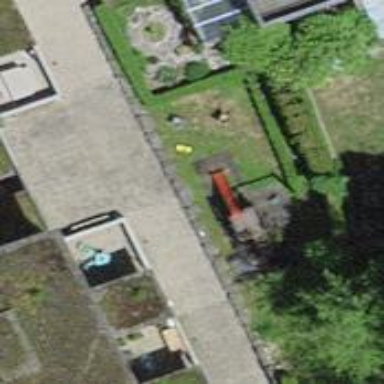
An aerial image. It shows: Playground area for leisure land.